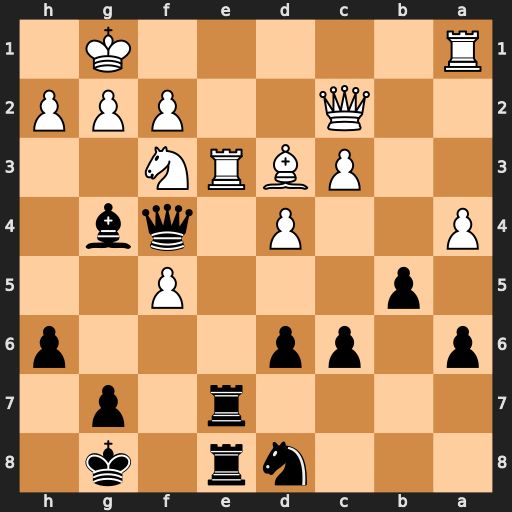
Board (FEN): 3nr1k1/4r1p1/p1pp3p/1p3P2/P2P1qb1/2PBRN2/2Q2PPP/R5K1
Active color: b
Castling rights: -
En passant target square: -
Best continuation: Rxe3 fxe3 Qxe3+